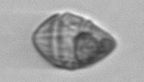
Label: Gyrodinium